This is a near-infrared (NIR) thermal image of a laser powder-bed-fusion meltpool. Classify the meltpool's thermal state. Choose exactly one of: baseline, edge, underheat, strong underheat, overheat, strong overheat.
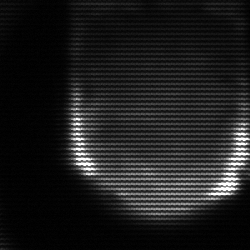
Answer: edge